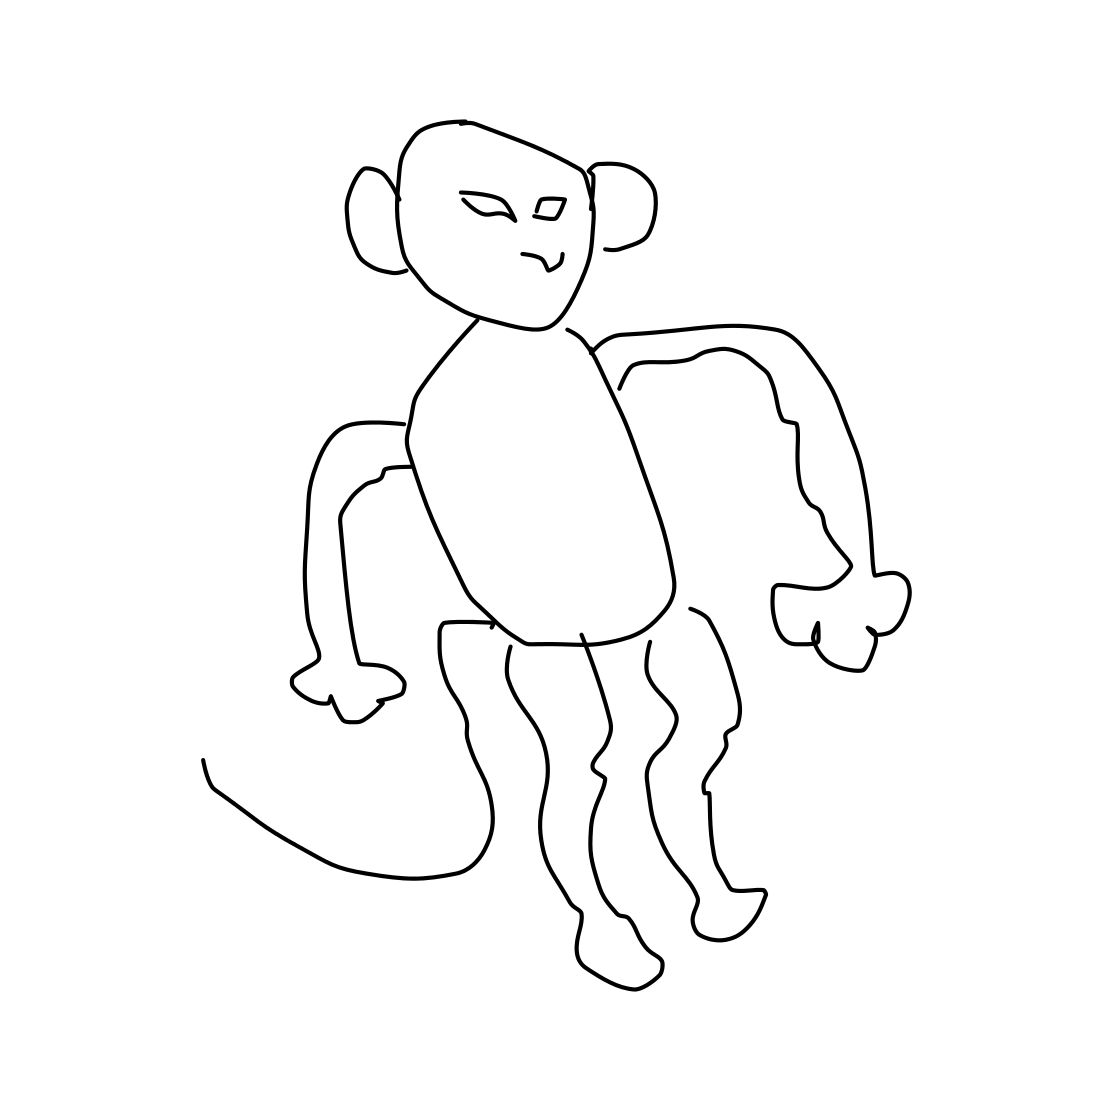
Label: monkey